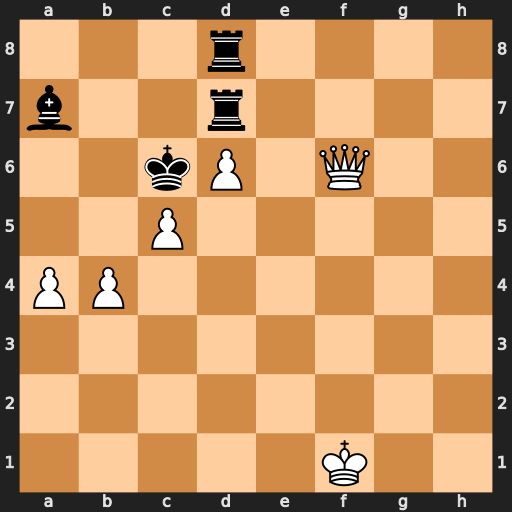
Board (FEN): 3r4/b2r4/2kP1Q2/2P5/PP6/8/8/5K2
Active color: w
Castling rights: -
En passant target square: -
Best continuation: Qf3#